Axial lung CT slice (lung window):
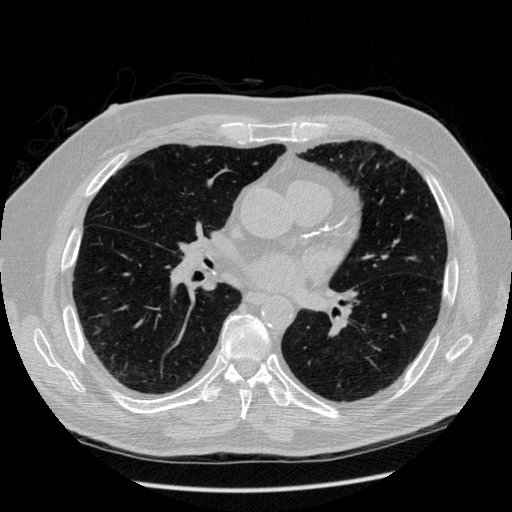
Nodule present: no